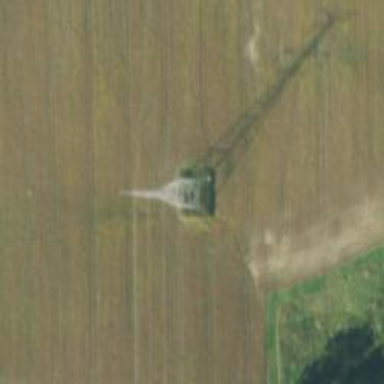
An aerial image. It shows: Lattice structure tower used for power transmission.